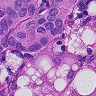
Metastatic tissue present: yes